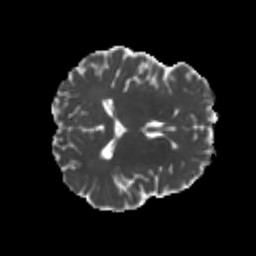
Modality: MD
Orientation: axial
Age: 20
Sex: male
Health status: healthy
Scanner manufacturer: philips
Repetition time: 7.39 s
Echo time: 0.08599 s